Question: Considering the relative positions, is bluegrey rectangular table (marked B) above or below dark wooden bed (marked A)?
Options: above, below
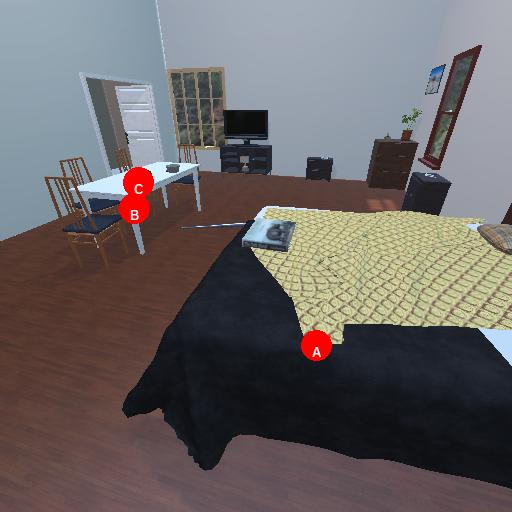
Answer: above